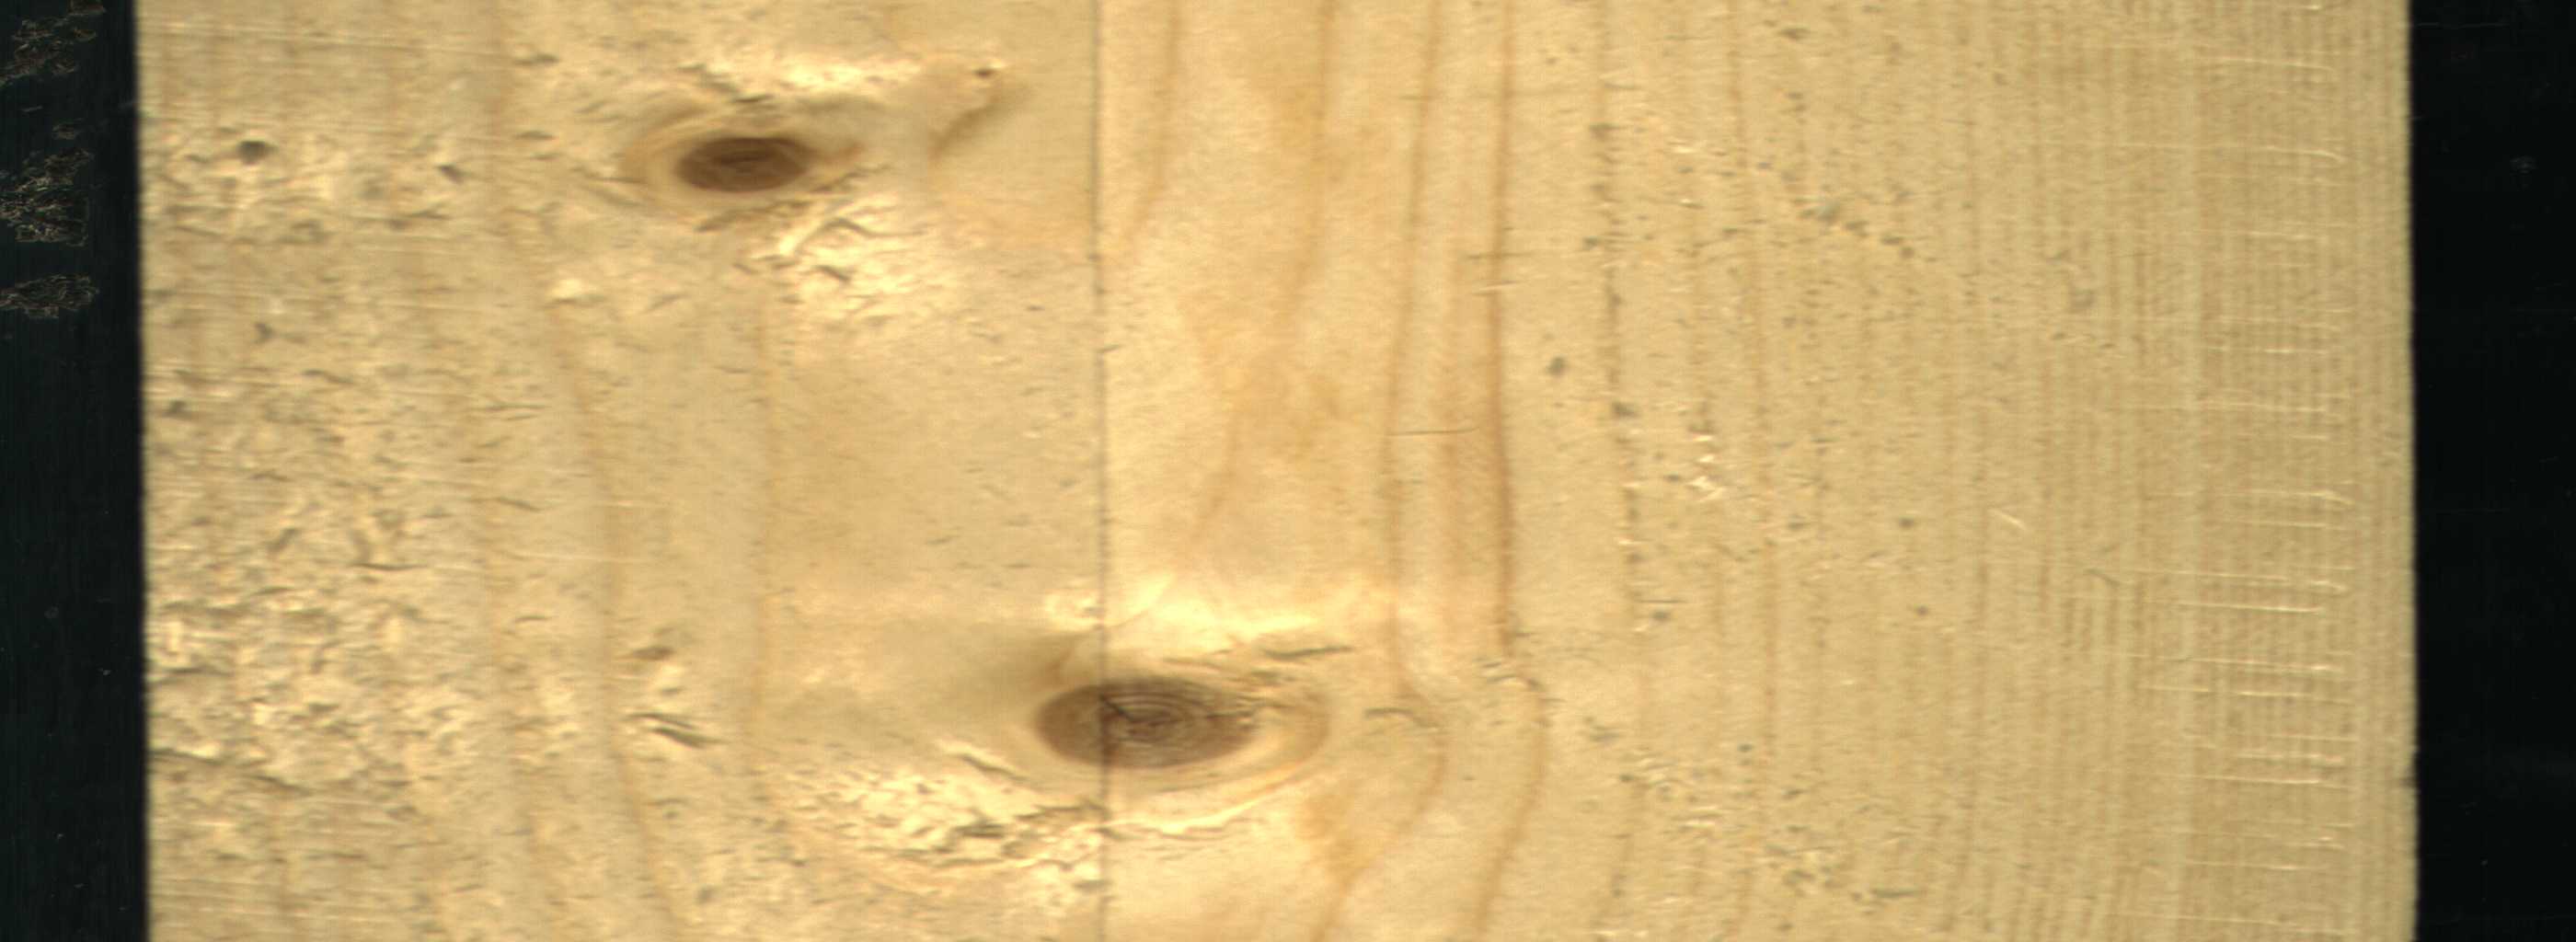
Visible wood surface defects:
Live_Knot
Live_Knot